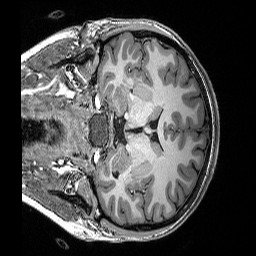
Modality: T1w
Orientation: coronal
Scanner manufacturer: siemens
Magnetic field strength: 3 T
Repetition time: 2.53 s
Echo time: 0.0033 s